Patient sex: M
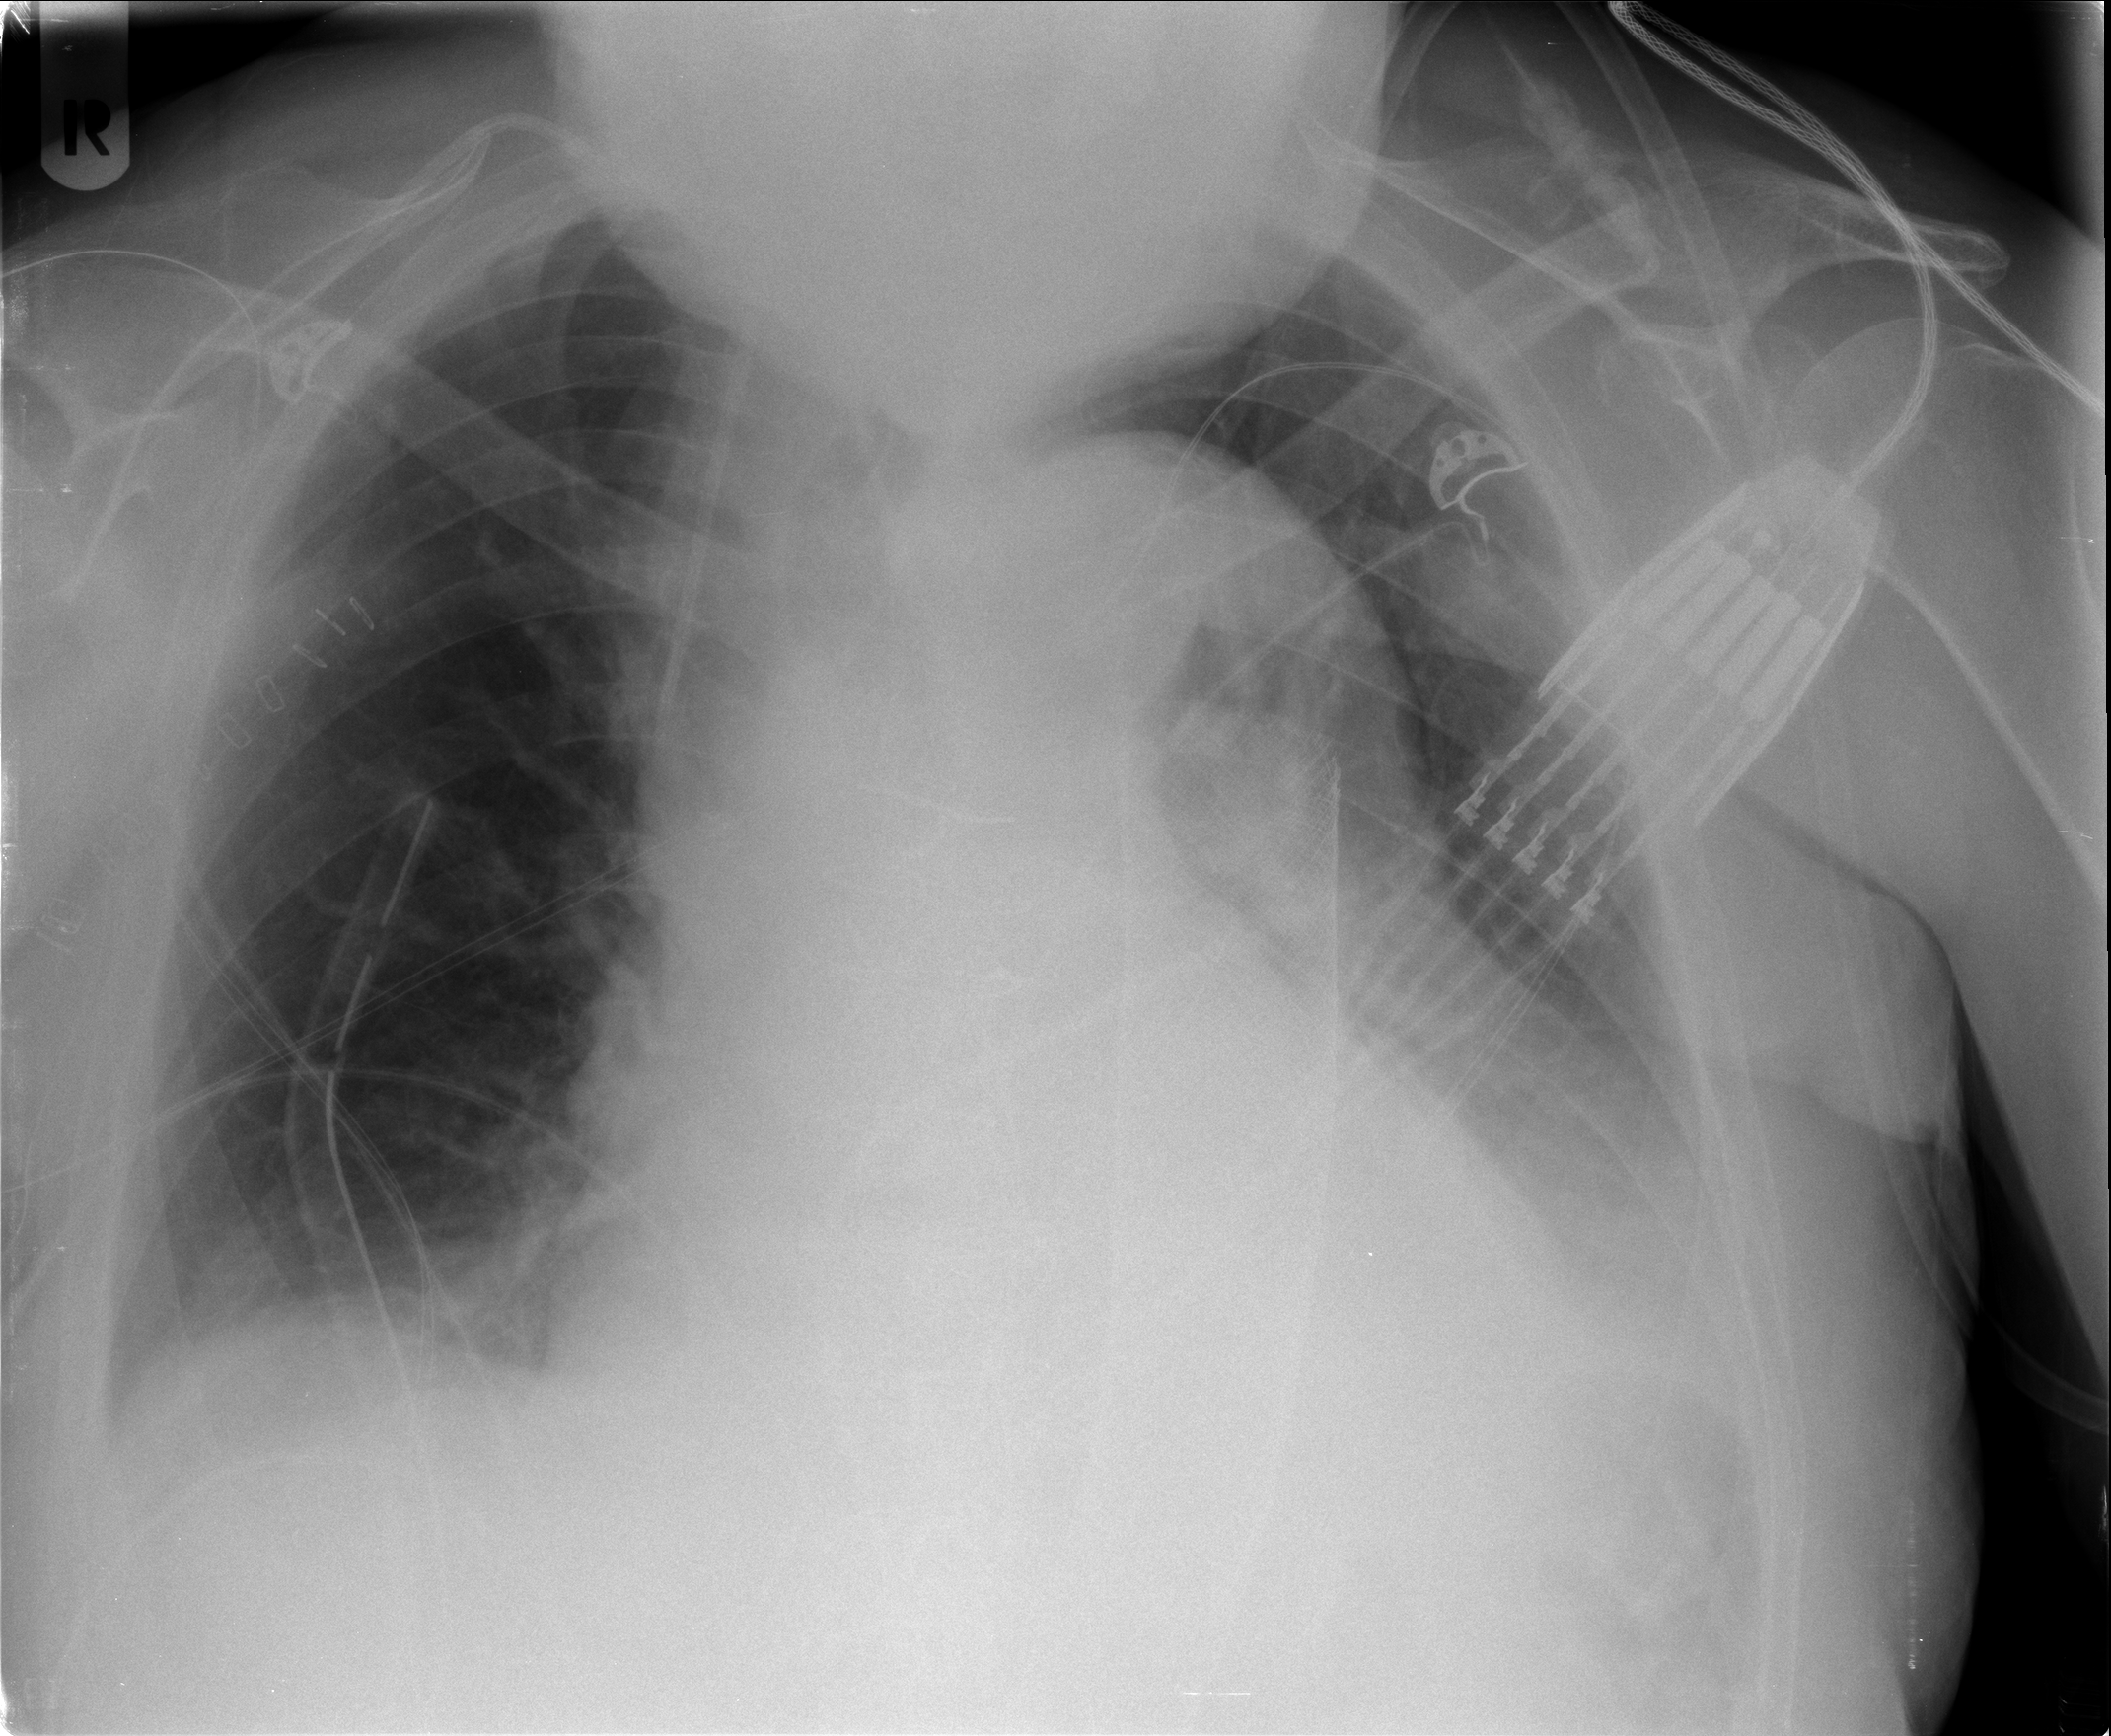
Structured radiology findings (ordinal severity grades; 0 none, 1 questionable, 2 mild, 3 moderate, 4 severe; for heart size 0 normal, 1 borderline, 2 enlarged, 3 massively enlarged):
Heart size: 2
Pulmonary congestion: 2
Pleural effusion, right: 1
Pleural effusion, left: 2
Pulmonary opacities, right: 0
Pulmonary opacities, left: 0
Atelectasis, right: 2
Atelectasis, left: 2